Aerial crown-view tile of a tropical tree (Barro Colorado Island, Panama), acquired 20250124:
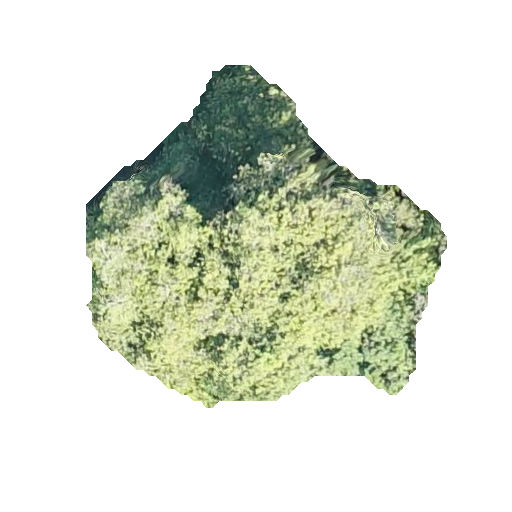
Species: Guapira myrtiflora
GBIF accepted scientific name: Guapira myrtiflora
Crown area: 121.177 m²